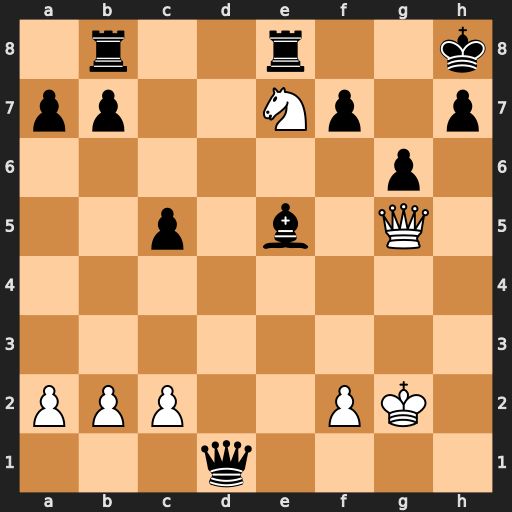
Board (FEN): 1r2r2k/pp2Np1p/6p1/2p1b1Q1/8/8/PPP2PK1/3q4
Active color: w
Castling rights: -
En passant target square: -
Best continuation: Qxe5+ f6 Qxf6#